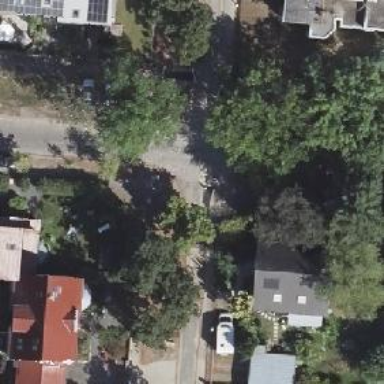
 and there are diagonal parking lanes with curb parking on the right side."